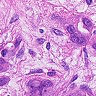
Metastatic tissue present: yes